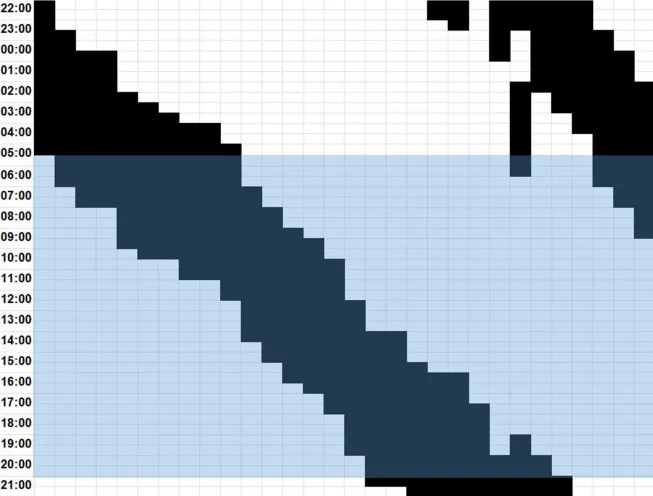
Digitalized patient's sleep diary from 28th July to 26th August depicting the time slept in black and the time awake in white. The blue highlighted block represents the time from sunrise to sunset.
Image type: pathology (fish)